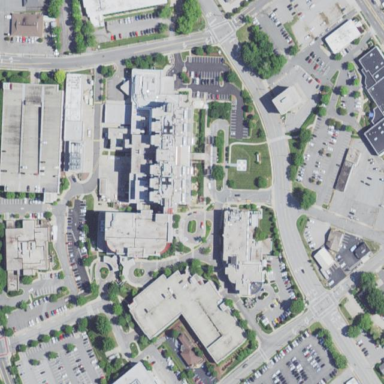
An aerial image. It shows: Hospital providing healthcare services.